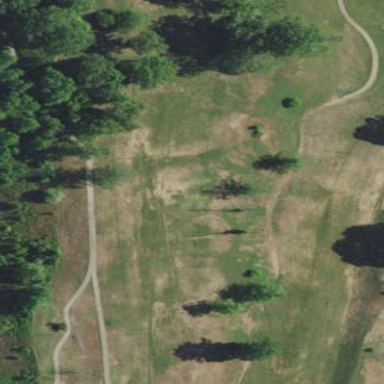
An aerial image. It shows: Grassy area designated as golf fairway.